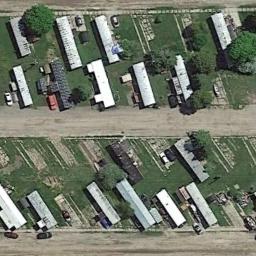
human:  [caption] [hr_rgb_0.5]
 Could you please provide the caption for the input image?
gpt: The mobile home park has some cleanly arranged mobile homes on the grass .

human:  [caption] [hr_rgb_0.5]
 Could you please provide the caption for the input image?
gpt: The mobile home park is on the grass next to the road .

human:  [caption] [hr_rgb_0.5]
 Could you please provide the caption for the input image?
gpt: There are several trees around the mobile home community .

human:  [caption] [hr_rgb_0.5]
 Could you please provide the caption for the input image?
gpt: Many buildings are in the mobile home park .

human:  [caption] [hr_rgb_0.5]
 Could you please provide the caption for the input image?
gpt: There are some buildings on green lawns on the mobile home park .